Field crop: tomato
Growth stage: 2
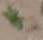
Species: solanum